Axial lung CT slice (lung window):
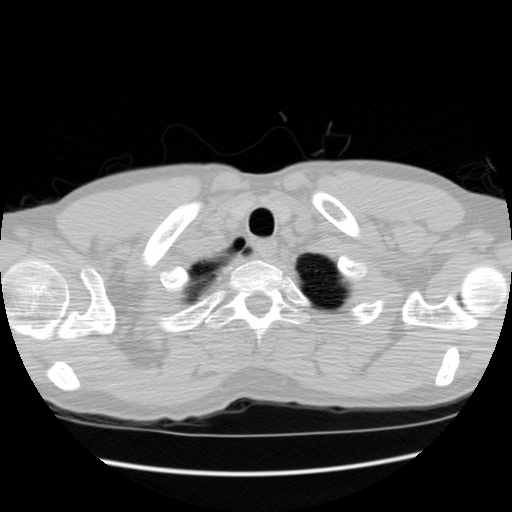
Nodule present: no